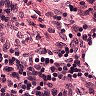
Metastatic tissue present: no